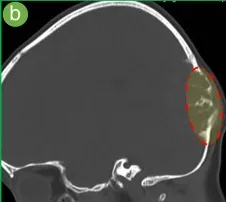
A MRA showed a poor arterial supply (yellow arrow). The artery closest to the lesion is located outside the lesion (red arrow). E; Pathological examination found "giant cells" around the cysts (green arrow), which should be hemosiderin-laden macrophages. We can see that these cells are scattered within the lesions (yellow arrow).
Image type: radiology (ct)